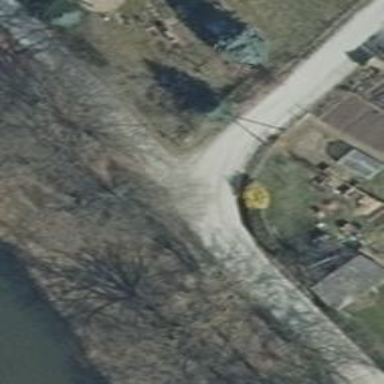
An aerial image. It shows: Paved track road.